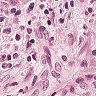
Metastatic tissue present: yes